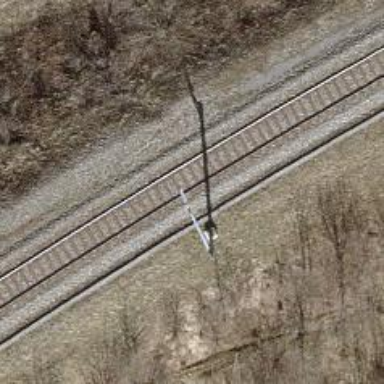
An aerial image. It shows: Catenary mast for power lines.